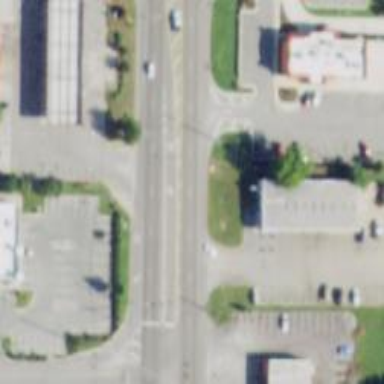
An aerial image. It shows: Asphalt road with primary link designation.